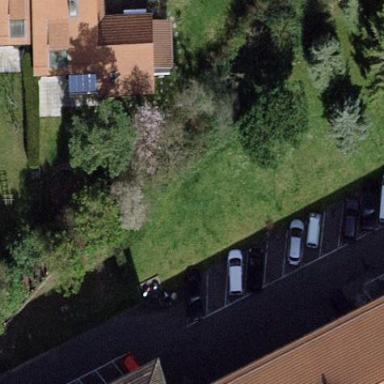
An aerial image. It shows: Garden enclosed by fence.